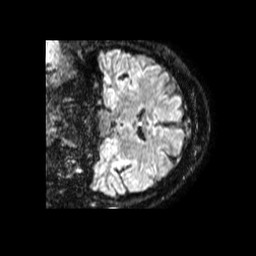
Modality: FLAIR
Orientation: coronal
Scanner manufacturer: philips
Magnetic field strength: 1.5 T
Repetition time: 4.8 s
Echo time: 0.3364 s